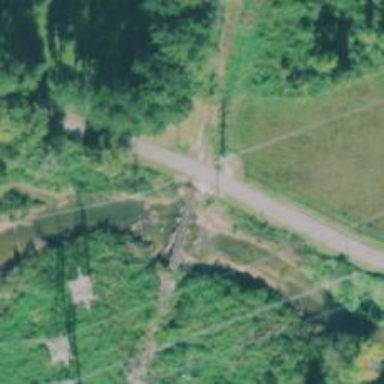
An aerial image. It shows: Disused railway bridge with milepost labeled as "TA".